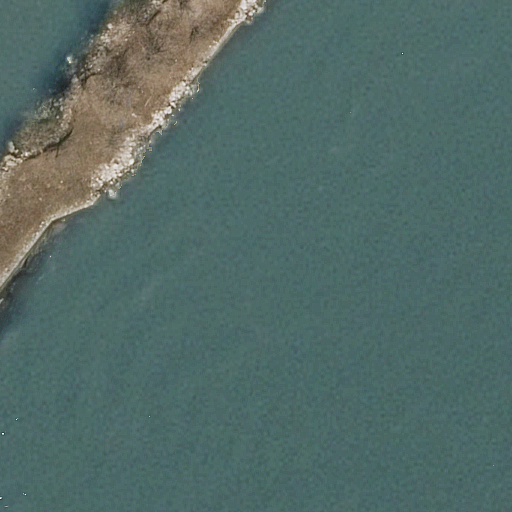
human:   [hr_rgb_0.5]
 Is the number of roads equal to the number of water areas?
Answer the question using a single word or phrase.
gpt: no

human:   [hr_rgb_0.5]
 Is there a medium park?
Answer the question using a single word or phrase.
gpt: no

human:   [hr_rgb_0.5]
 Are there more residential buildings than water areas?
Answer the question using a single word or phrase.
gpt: no

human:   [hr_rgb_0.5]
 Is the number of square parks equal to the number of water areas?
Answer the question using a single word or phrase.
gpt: no

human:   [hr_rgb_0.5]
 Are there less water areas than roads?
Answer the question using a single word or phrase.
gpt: no

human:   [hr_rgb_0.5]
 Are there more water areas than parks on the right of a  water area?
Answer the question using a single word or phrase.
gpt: yes

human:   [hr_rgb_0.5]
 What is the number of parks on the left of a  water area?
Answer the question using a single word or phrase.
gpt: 0

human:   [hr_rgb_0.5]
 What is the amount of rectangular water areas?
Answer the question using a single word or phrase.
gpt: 2

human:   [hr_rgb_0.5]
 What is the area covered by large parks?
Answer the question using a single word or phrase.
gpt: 2763m2

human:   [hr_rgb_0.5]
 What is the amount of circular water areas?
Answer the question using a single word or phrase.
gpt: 0

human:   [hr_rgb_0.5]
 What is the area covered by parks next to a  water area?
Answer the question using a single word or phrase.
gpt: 2763m2

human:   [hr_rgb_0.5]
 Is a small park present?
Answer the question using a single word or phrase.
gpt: no

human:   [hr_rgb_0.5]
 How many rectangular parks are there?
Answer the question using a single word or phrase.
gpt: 0

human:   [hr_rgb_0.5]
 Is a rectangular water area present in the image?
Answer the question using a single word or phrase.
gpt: yes

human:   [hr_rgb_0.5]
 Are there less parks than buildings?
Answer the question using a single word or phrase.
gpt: no

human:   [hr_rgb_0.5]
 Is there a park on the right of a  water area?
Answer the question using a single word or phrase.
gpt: yes

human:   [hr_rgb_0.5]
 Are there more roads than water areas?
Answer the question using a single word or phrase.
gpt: no

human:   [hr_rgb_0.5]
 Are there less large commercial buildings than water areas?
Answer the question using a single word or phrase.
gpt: yes

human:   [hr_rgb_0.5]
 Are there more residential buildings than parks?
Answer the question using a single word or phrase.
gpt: no

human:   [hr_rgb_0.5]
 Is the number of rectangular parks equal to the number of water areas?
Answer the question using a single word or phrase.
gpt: no

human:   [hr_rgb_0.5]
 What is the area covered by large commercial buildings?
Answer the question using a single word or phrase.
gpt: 0m2

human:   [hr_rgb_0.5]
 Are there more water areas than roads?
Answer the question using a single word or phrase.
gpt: yes

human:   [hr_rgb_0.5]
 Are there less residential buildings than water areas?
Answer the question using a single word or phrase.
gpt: yes

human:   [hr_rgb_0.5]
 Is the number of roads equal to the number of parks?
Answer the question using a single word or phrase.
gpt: no

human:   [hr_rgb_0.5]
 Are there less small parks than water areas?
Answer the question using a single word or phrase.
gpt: yes

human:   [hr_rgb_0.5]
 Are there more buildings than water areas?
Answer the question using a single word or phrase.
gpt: no

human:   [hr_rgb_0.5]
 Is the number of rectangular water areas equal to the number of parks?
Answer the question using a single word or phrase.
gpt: no

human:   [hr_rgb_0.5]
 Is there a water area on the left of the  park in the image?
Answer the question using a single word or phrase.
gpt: yes

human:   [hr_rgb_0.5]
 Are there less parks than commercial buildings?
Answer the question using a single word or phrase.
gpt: no

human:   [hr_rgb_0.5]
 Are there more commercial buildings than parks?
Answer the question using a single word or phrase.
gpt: no

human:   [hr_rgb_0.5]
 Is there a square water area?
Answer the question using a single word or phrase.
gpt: no

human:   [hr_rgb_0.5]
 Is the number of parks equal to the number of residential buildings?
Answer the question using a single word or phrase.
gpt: no

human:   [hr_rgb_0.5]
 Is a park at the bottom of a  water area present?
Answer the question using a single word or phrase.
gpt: no

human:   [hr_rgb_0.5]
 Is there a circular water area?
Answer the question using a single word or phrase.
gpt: no

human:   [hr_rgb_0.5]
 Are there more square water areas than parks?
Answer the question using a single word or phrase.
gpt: no

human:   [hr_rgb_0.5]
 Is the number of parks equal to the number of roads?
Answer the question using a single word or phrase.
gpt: no